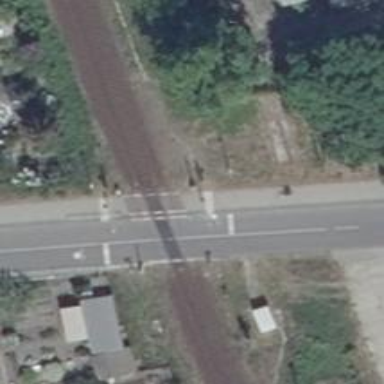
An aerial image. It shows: Railway level crossing.